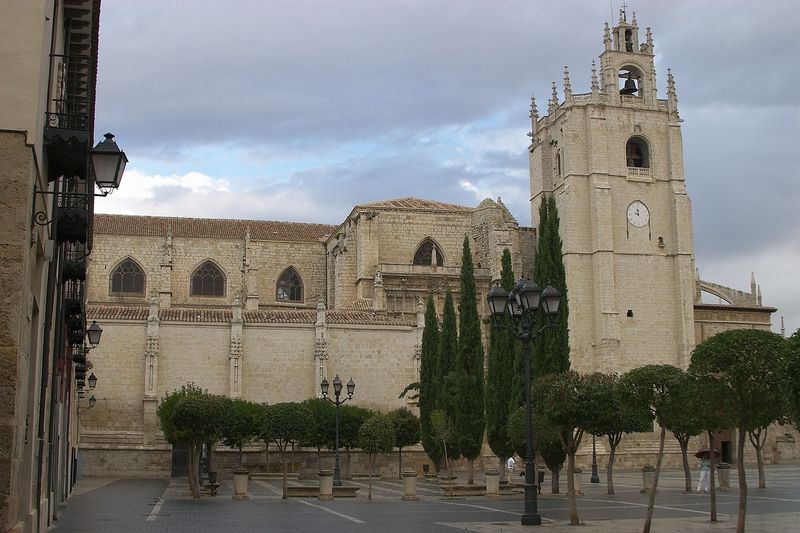
Titel: Kathedrale von Oviedo
Standort: Oviedo, Kathedrale (EU - E)
Schlagwörter: baum, blau, himmel, schatten, wolken, bäume, grün, kirchturm, braun, fenster, frankreich, grau, lampe, lampen, laterne, laternen, licht, pfeiler, schwarz, straße, säulen, dach, gebäude, haus, schirm, schloss, beige, ornament, wand, architektur, stein, steine, bild, kirche, boden, spitzen, gotik, turm, zypressen, bewölkt, balkon, spanien, farbig, schiffe, ansicht, bogen, fassade, italien, süden, dächer, giebel, mauer, platz, bank, französisch, stämme, verzierung, uhr, monumental, balkone, foto, fotografie, bögen, glockenturm, kloster, palast, palazzo, dom, beton, asphalt, münster, bänke, kathedrale, langhaus, glocke, sandstein, romanik, straßenlampe, straßenlaterne, abtei, streben, viereck, glocken, kandelaber, turmuhr, parkplatz, romanisch, fialen, strebewerk, strebepfeiler, naturstein, dokumentation, uhrturm, trutzburg, fiale, sevilla, frühgotik, farbfotografie, palermo, trm, lampoe, zehn uhr